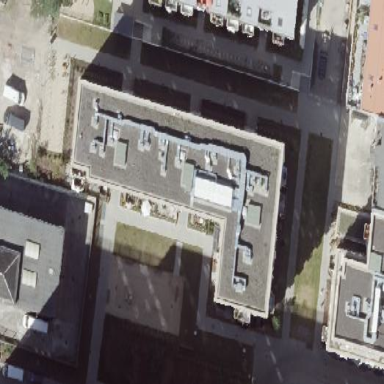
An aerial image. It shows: Residential building with apartments. The flat roof of the building is brown in color.